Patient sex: M
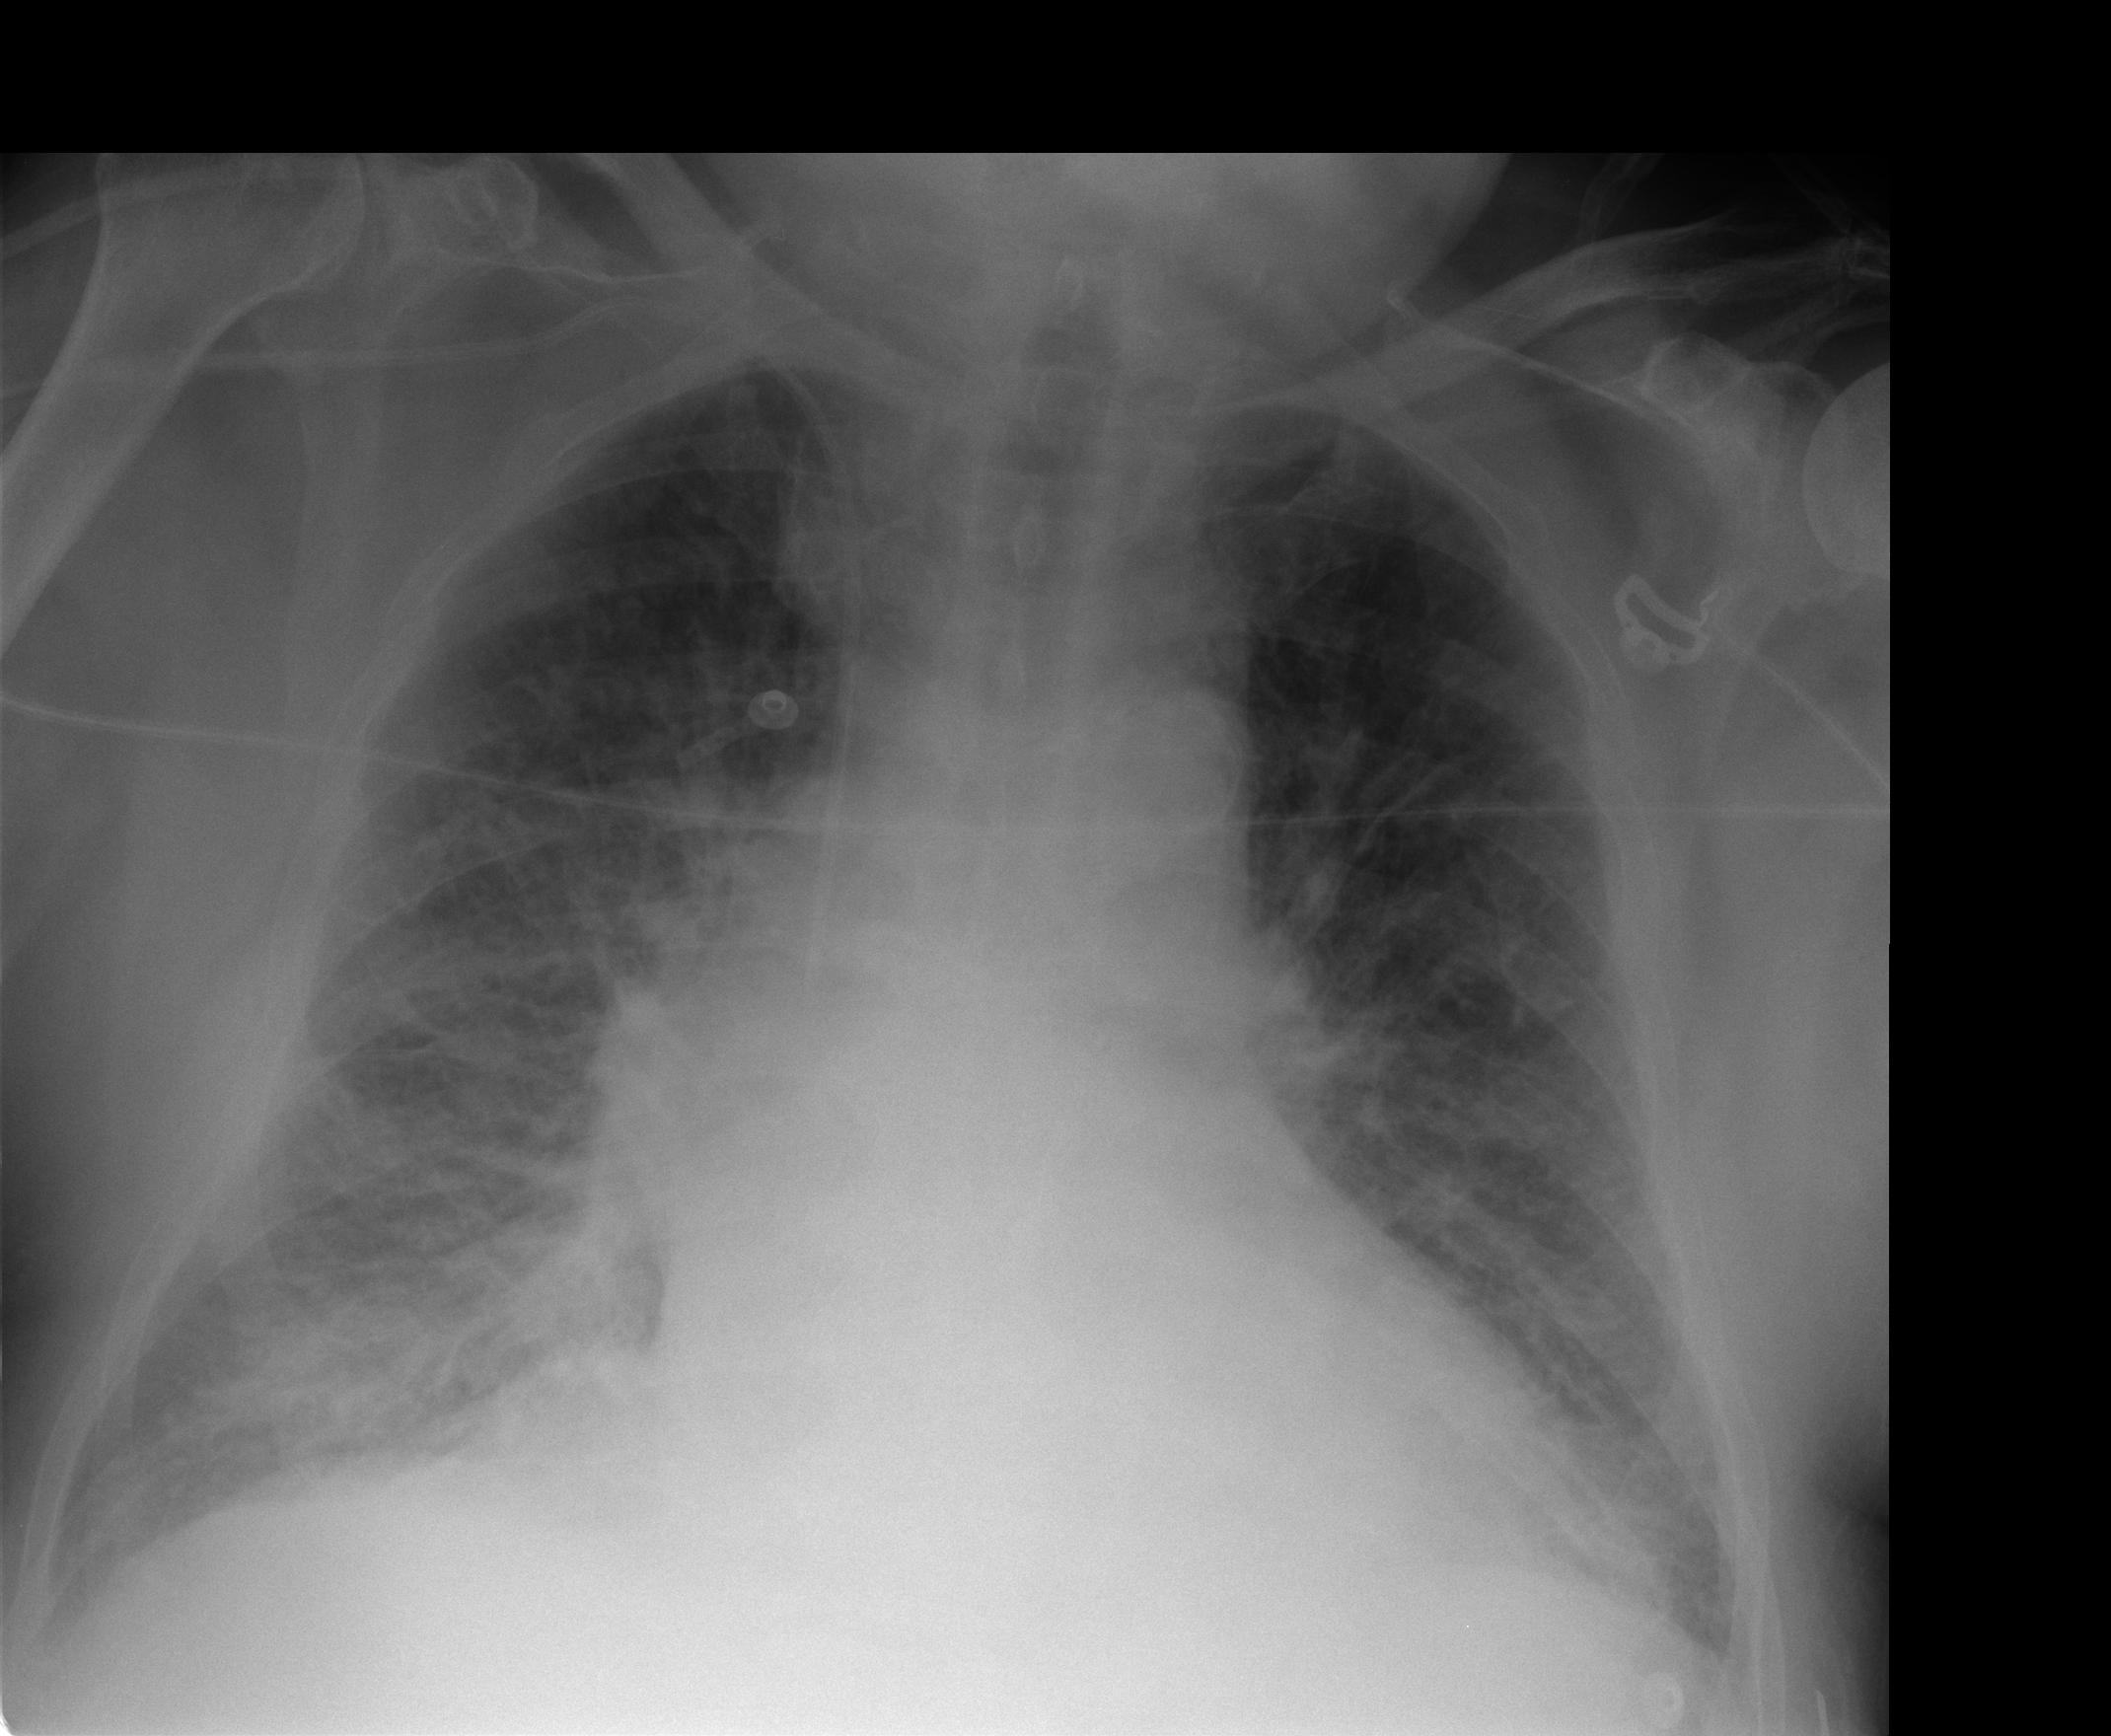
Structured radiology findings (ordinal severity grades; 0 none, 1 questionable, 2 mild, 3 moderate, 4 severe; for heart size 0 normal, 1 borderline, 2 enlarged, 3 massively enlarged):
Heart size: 2
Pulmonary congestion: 3
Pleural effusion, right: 2
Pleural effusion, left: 2
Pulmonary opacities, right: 2
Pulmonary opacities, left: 2
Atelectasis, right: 2
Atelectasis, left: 2